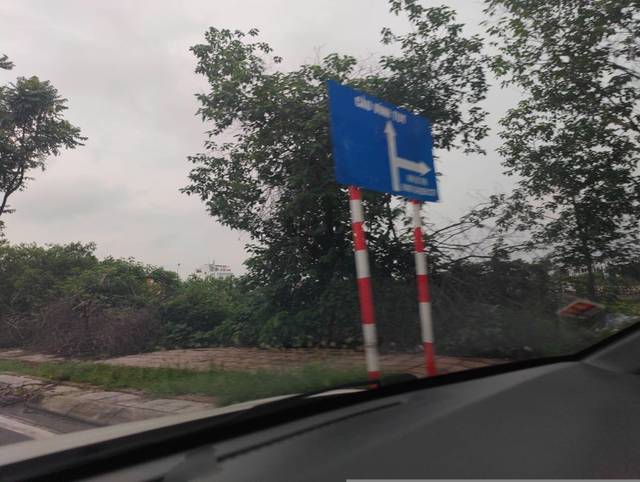
Region: Vietnam
Coordinates: 21.018, 105.914